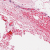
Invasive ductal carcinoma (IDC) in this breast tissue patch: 0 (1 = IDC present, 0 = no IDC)